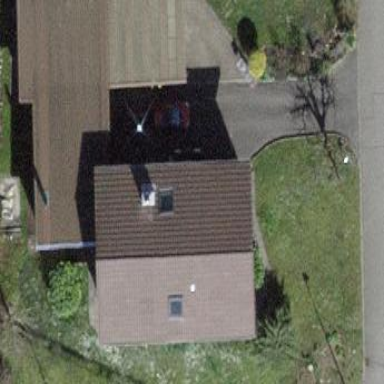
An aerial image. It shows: Building with tile roof.